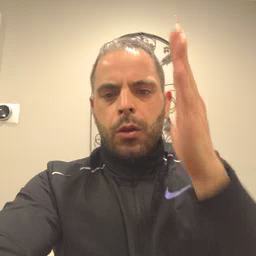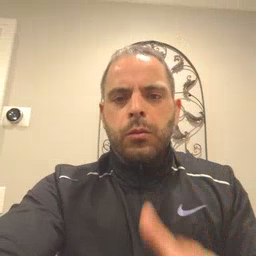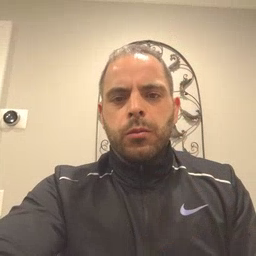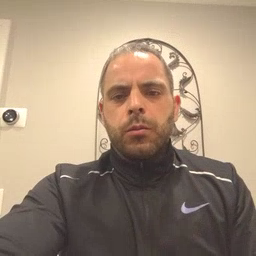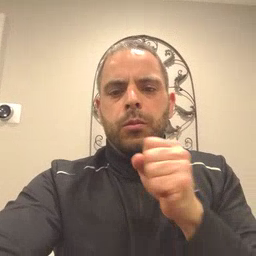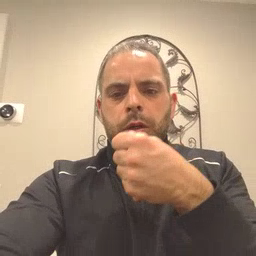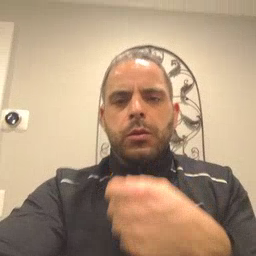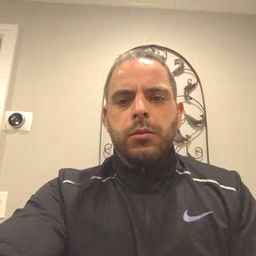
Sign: make